【题型】解答题　【知识点】平面几何　【难度】easy
如图，$AB$为$\odot O$的直径，点$C$在$\odot O$外，$\angle ABC$的平分线与$\odot O$交于点$D$，$\angle C=90^\circ$．

\noindent (1)求证：$CD$是$\odot O$的切线；\\
(2)若$\angle CDB=60^\circ$，$AB=4$，求$BD$的长．
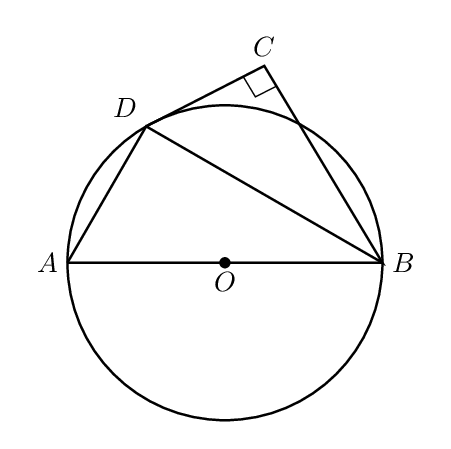
【解答】
\noindent \textbf{【答案】}(1)见解析\\
\hspace{2.2em}(2)$2\sqrt{3}$

\vspace{1em}
\noindent \textbf{【分析】}本题考查切线的判定，圆周角定理，含30度角的直角三角形，掌握其性质定理是解决此题的关键．\\
（1）连接$OD$，则$OD=OB$，等边对等角得到$\angle ABD=\angle ODB$，角平分线得到$\angle CBD=\angle ABD$，进而得到$\angle CBD=\angle ODB$，推出$OD\parallel BC$，得到$\angle ODC=180^\circ-\angle C=90^\circ$，即可得出结论；\\
（2）直径所对的圆周角为直角，得到$\angle ADB=90^\circ$，易得$\angle ABD=30^\circ$，根据含$30^\circ$的直角三角形的性质，进行求解即可．

\vspace{1em}
\noindent \textbf{【详解】}（1）证明：连接$OD$，则$OD=OB$，

\[
\therefore \angle ABD=\angle ODB,
\]
$\because BD$平分$\angle ABC$,
\[
\therefore \angle CBD=\angle ABD,
\]
\[
\therefore \angle CBD=\angle ODB,
\]
\[
\therefore OD\parallel BC,
\]
$\because \angle C=90^\circ$,
\[
\therefore \angle ODC=180^\circ-\angle C=180^\circ-90^\circ=90^\circ
\]
\[
\therefore OD\perp CD
\]
$\because OD$是$\odot O$的半径,
\[
\therefore CD\text{是}\odot O\text{的切线；}
\]

\vspace{1em}
\noindent （2）解：$\because AB$为$\odot O$的直径,
\[
\therefore \angle ADB=90^\circ,
\]
$\because \angle CDB=60^\circ$，$\angle C=90^\circ$,
\[
\therefore \angle ABD=\angle CBD=90^\circ-\angle CDB=30^\circ,
\]
在$\text{Rt}\triangle ABD$中，$\angle ABD=30^\circ$，$AB=4$,
\[
\therefore AD=\dfrac{1}{2}AB=2,
\]
\[
\therefore BD=\sqrt{AB^2-AD^2}=\sqrt{4^2-2^2}=2\sqrt{3}.
\]
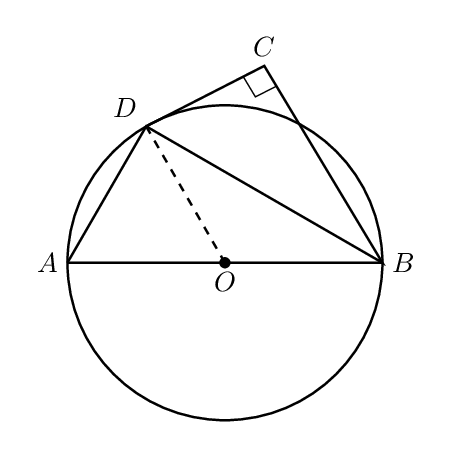